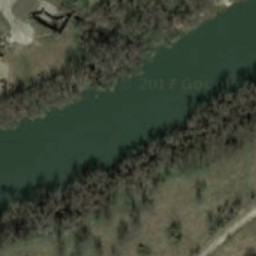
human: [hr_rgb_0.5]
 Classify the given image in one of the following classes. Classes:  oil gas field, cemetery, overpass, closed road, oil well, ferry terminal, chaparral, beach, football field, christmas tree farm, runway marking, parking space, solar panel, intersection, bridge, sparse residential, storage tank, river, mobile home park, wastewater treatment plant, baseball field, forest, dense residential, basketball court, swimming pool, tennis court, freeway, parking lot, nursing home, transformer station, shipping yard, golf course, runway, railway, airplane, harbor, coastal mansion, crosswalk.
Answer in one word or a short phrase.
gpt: river